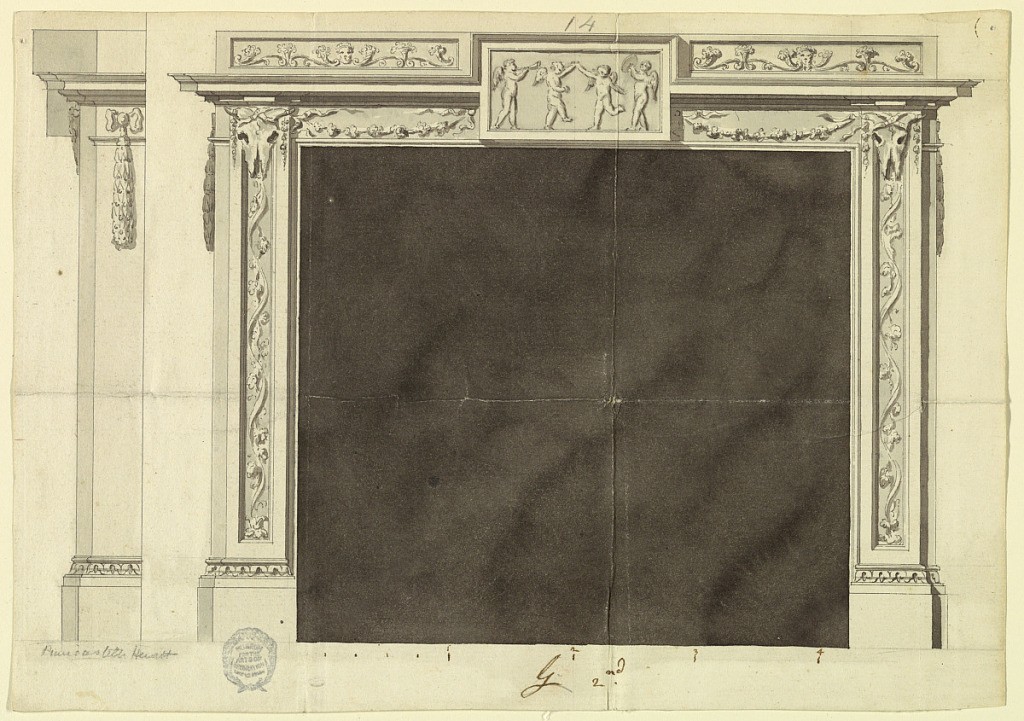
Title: Design for a Chimneypiece
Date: ca. 1790
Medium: Graphite, pen and ink, brush and watercolor on paper
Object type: Drawing
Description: Elevation of a chimney piece. Tablet at center with four putti dancing and making music. Bucranium and flowers on either side. Profile shown at left.